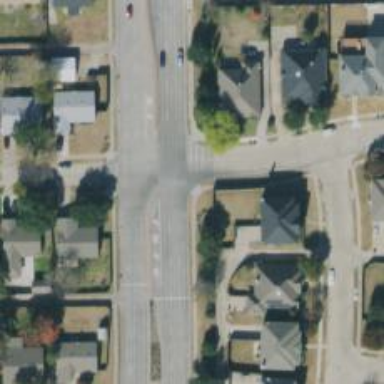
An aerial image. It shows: Crossing on footway.